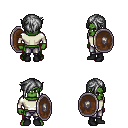
a pixel art fantasy rpg character, male body template, orc, green skin, white long-sleeve shirt, metal pants, gray pixie cut hairstyle, black shoes, shield, four views (front, back, left, right), 2x2 character sprite sheet, small pixel art, hard edges, no anti-aliasing